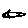
Label: fish